Question: I use <URL>.
After the first text upload I receive JSON result and bind it to thejit control. All good so far. However, if I do another upload of a file without manually refreshing the page I get the result where boxes from the first result overlap with boxes from the second upload.
See the picture below.

how do I reset this control to display only new JSON and discard any previous data?
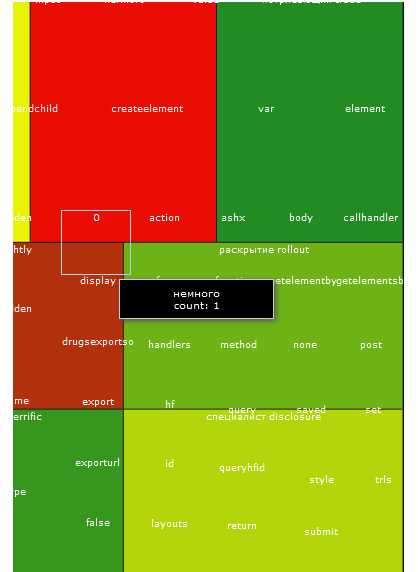
Answer: Empty the div containing the visualisation before loading in the new data.
On the first line of your 'InitTreeMap' function (before the 'var tm = new $jit.TM.Squarified({' line), add this:
'''
$('#infovis').empty();
'''